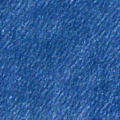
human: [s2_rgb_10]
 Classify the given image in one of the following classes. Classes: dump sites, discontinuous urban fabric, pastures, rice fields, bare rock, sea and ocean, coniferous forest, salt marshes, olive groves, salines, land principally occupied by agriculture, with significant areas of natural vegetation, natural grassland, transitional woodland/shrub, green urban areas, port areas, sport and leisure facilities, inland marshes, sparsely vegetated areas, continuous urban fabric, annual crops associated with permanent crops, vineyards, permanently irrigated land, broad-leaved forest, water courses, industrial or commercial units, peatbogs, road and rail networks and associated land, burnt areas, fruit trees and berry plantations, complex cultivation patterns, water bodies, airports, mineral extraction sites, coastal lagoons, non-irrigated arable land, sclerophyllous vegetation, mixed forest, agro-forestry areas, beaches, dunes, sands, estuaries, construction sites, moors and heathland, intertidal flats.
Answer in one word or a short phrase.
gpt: sea and ocean